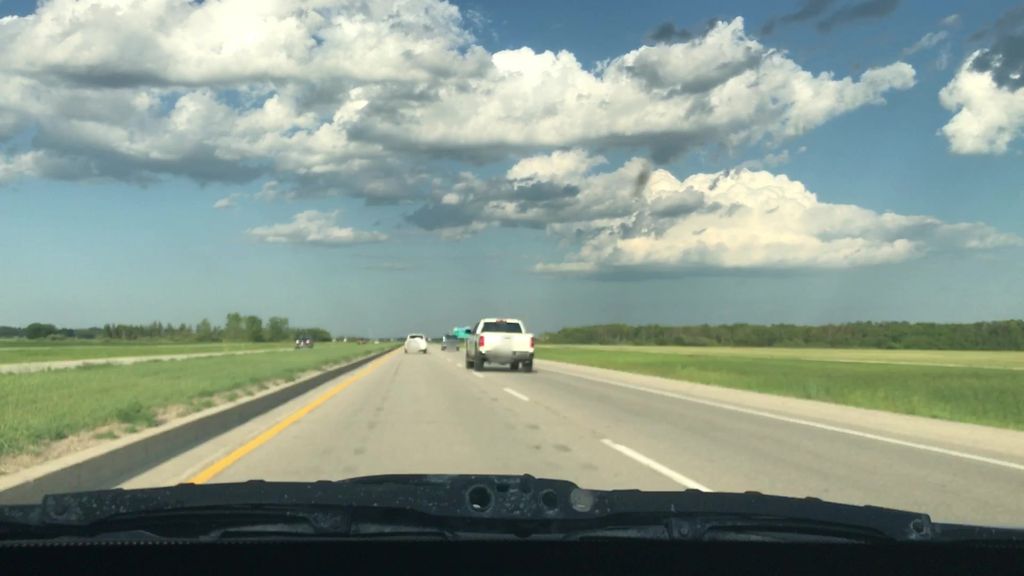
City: winnipeg